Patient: sex F, age 73
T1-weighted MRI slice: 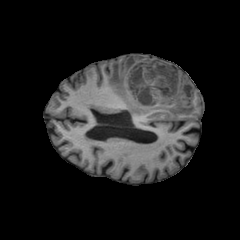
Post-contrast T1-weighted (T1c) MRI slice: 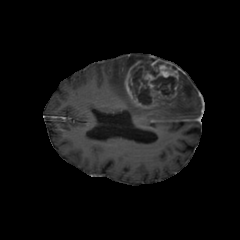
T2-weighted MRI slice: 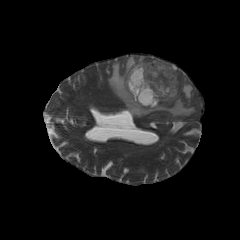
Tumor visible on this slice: yes
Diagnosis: Glioblastoma, IDH-wildtype
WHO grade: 4